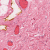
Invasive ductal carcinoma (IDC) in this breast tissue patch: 0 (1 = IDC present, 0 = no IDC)